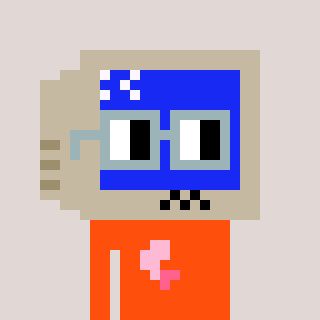
a pixel art character with square dark gray glasses, a old monitor-shaped head and a orange-colored body on a warm background